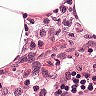
Metastatic tissue present: no